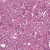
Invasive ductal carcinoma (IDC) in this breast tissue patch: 1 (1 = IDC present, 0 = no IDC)